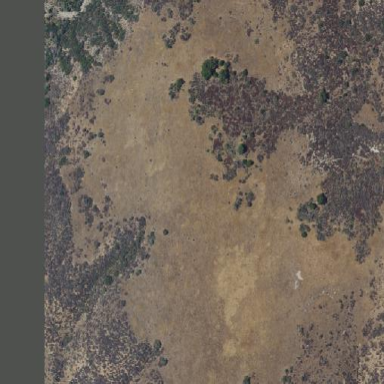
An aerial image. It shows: Grassland covered with grass.